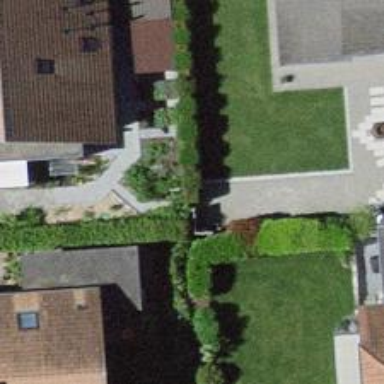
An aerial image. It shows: Hedge barrier.